Question: I have three divs: header, content, footer
'''
<div id="header">
<ul id="top-nav">
nav links & sub menus
</ul>
</div>
<div id="content">
.. content
</div>
<div id="footer">
.. footer links
</div>
'''
I set content with a larger z-index, and gave it a margin-top:-100px to display part of the content div above the header, as seen in this screenshot (below). I also gave ul#top-nav a larger z-index than #content, but no luck.

I want to display a drop-down menu when hovering over the links (About, Visit, Volunteer, etc...), but they display behind the content div. I know this happens because the content div has a larger z-index than the header div, but is it possible to display the navigation over the content div when you hover over the links?
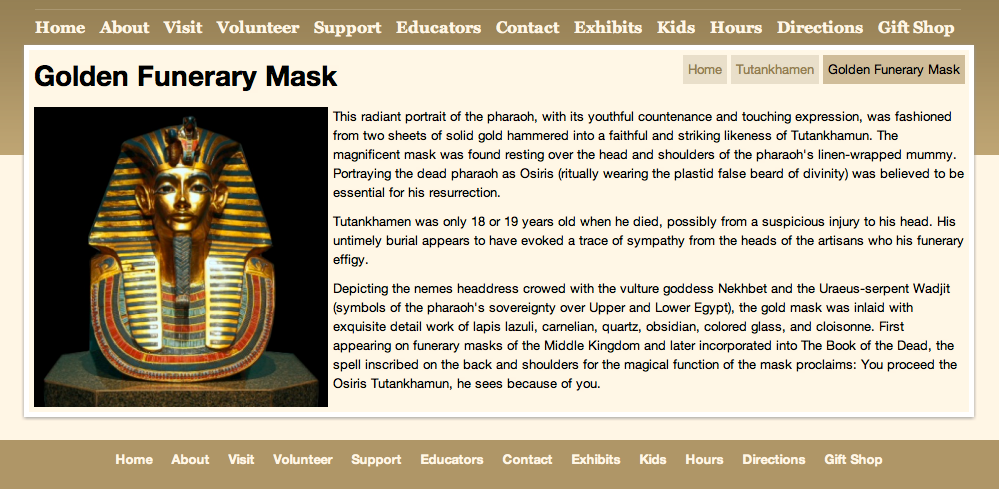
Answer: 'z-index' only works for positioned elements. In this case you don't need to set 'z-index' for anything.
Put the menu item and its sub menu in some box. Use a ':hover' rule for it with 'position: relative;'.
Example fiddle: <URL>